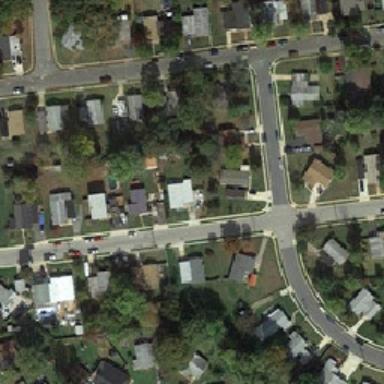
Both sides of the street are residential areas .